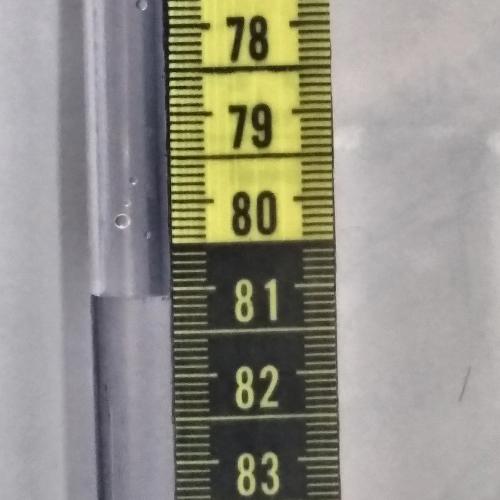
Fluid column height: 81.1 cm